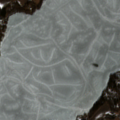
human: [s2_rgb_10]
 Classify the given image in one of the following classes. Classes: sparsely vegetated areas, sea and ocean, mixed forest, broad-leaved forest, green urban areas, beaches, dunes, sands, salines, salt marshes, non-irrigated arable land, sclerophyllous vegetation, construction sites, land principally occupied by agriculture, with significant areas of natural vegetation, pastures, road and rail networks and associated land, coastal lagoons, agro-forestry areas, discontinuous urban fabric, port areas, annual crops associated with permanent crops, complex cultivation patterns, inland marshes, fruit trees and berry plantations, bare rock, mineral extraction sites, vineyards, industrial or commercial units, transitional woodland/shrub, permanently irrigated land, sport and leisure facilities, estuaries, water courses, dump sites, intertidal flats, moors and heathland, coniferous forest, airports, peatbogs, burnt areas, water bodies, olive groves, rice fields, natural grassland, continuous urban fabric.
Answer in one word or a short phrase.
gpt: non-irrigated arable land, mixed forest, water bodies